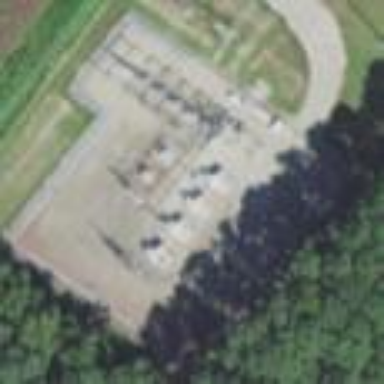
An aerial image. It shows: Distribution substation surrounded by fence.